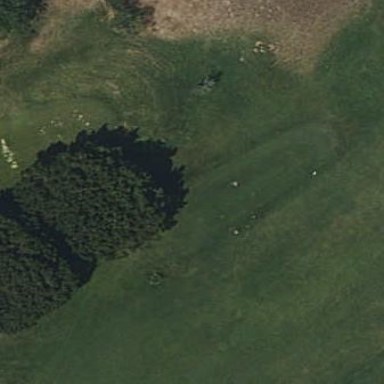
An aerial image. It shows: Golf tee.